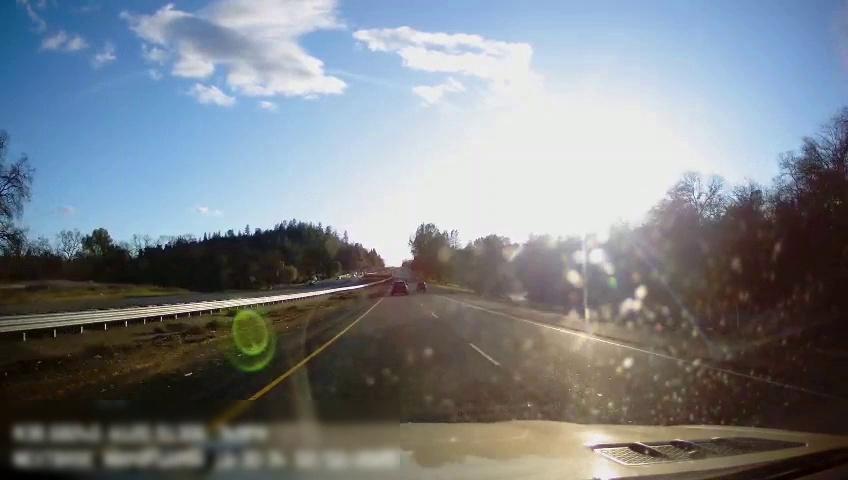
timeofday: Day
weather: Sunny
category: Drivable Space
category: Drivable Space
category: Vehicles | Car
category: Vehicles | Truck
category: Lanes | Current Lane
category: Lanes | Current Lane
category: Lanes | Alternate Lane